A spectrogram of one vibration snapshot from a rotating bearing is shown (time on one axis, frequency on the other). What is the most likely bearing condition (normal, inner_race, outer_race, ball)?
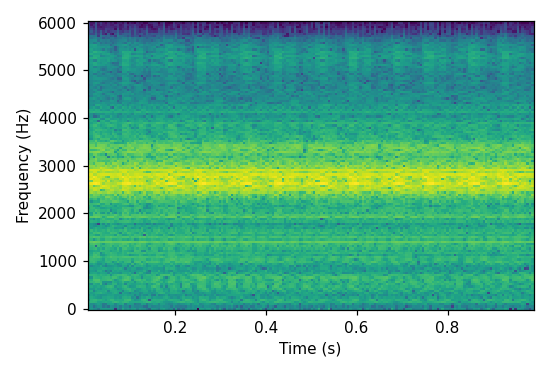
Answer: outer_race